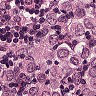
Metastatic tissue present: yes